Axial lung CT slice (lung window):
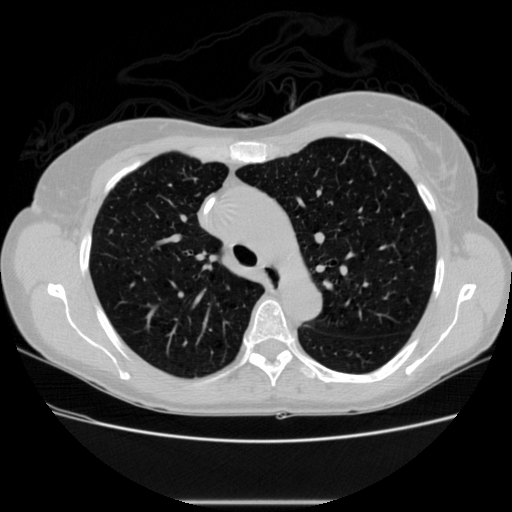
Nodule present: no